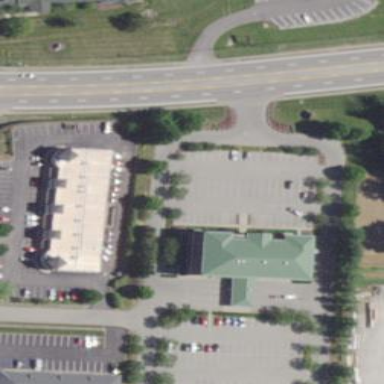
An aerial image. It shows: Parking area with asphalt surface.